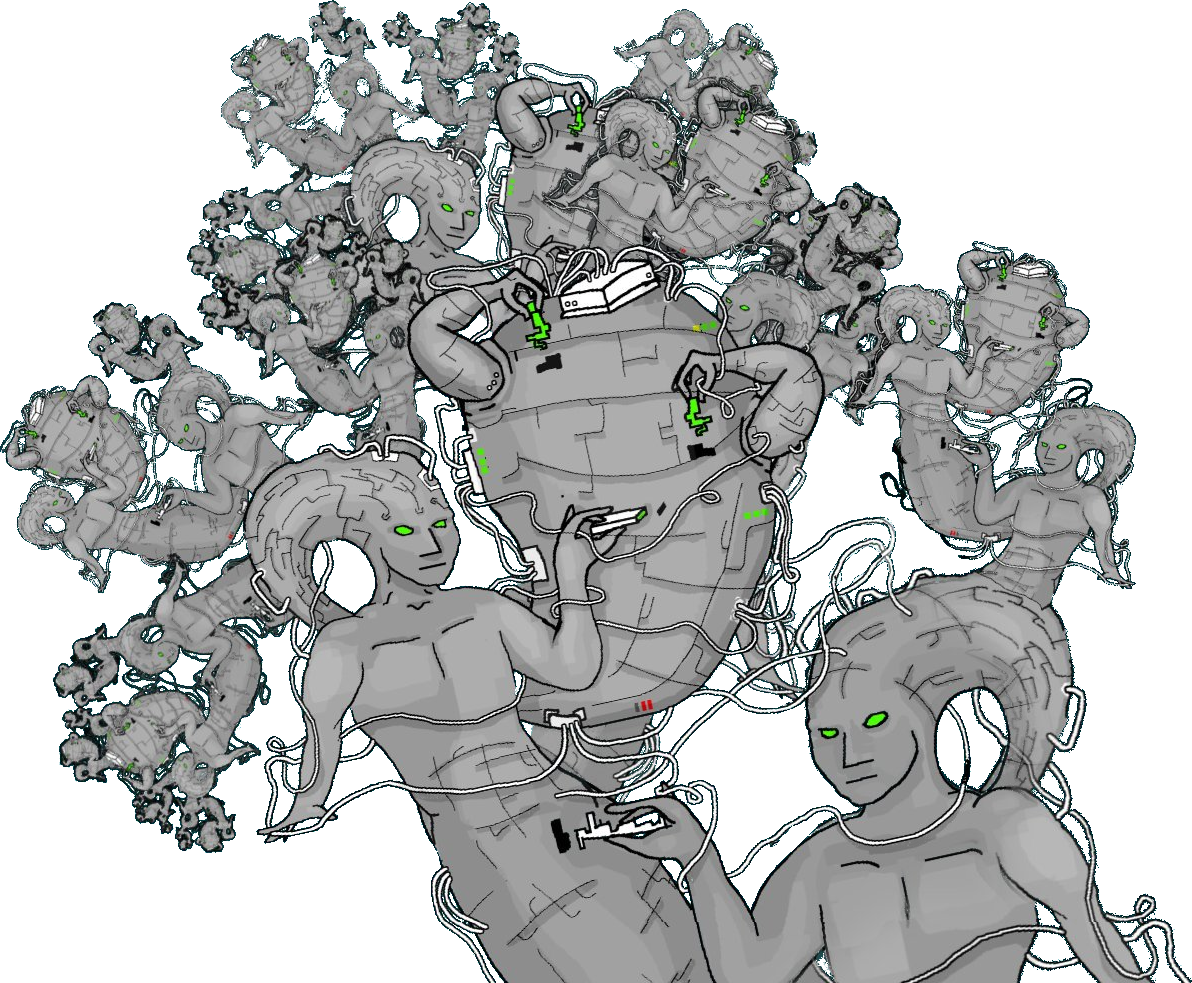
Label: 5_Brainiak